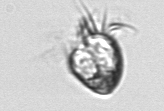
Label: Ciliophora